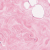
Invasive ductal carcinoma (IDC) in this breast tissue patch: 0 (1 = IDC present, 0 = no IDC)